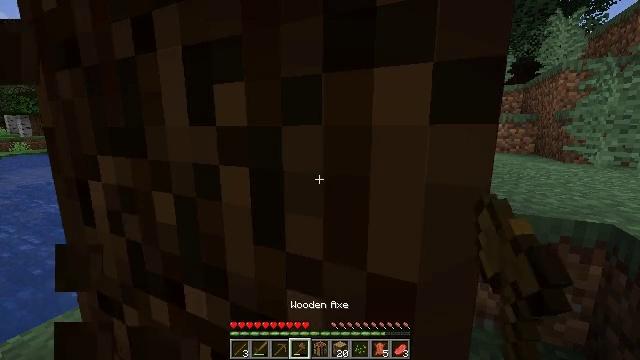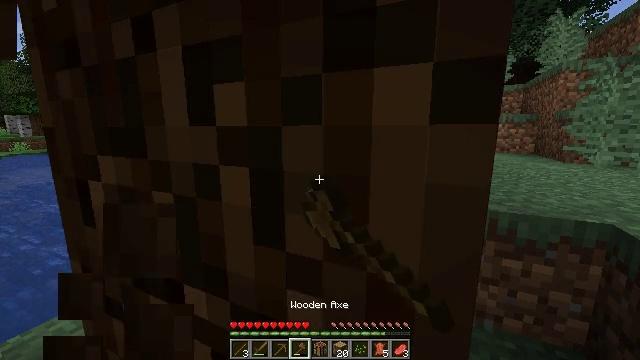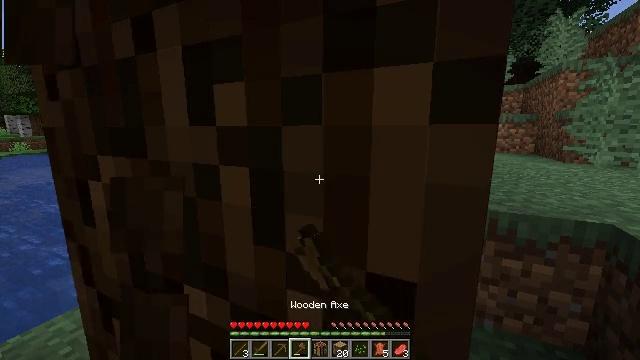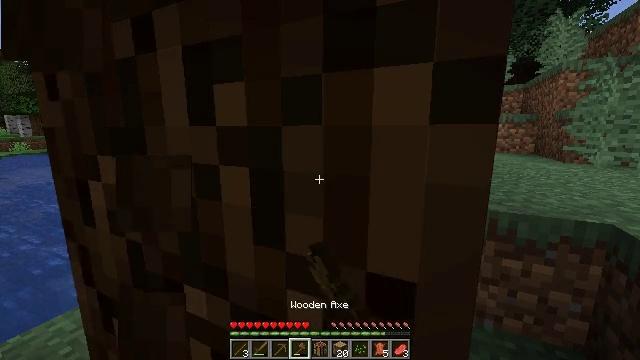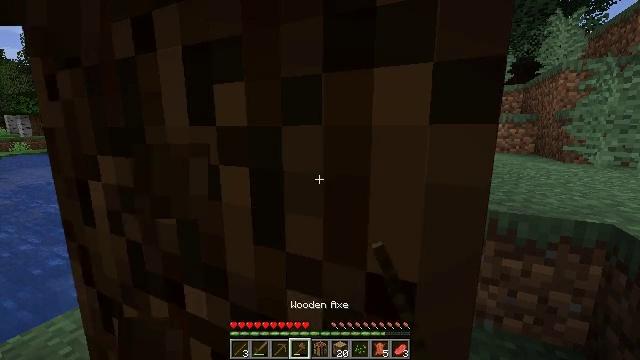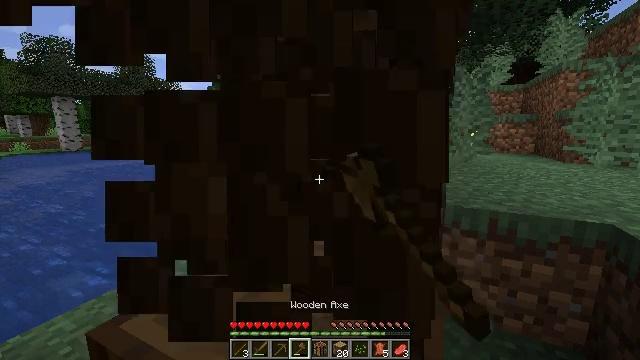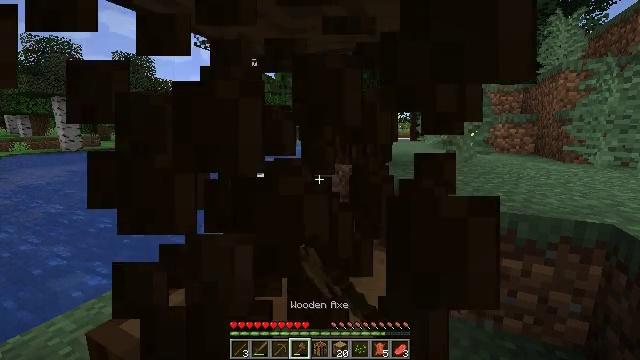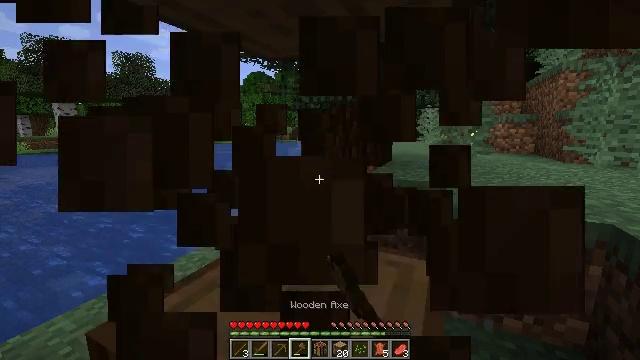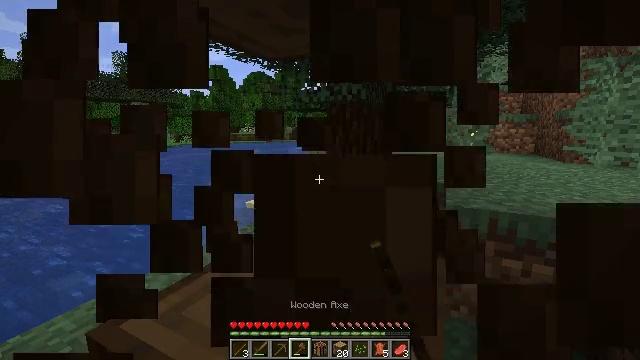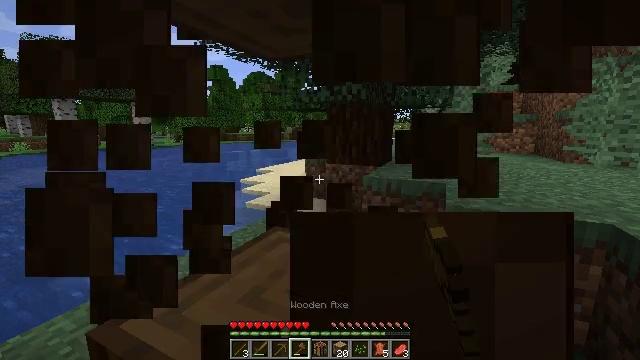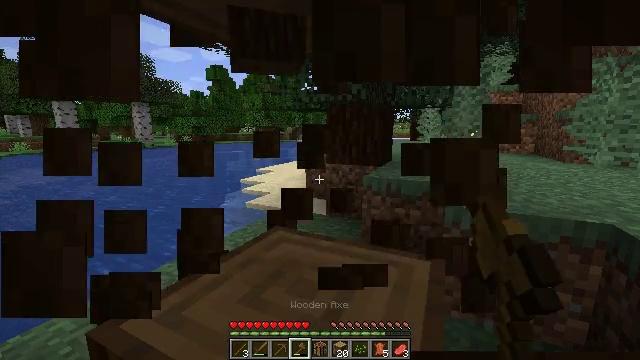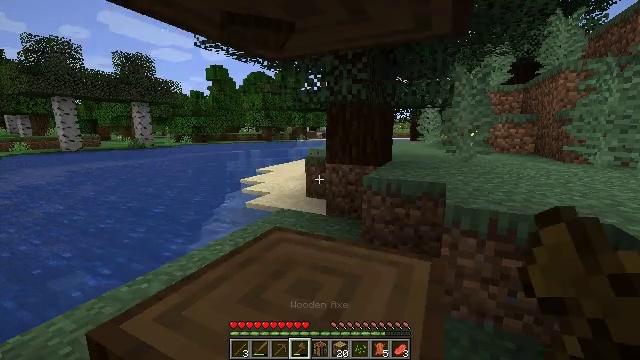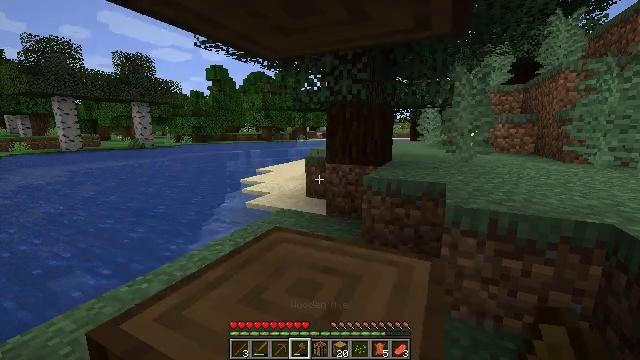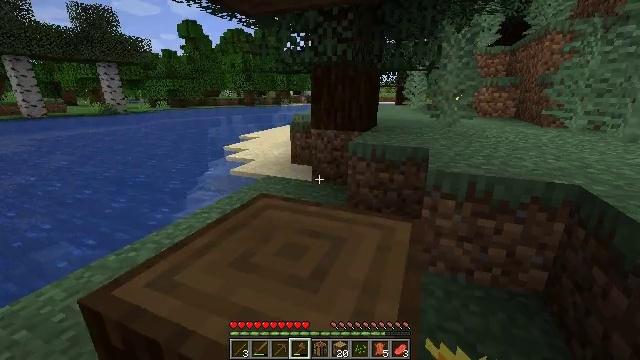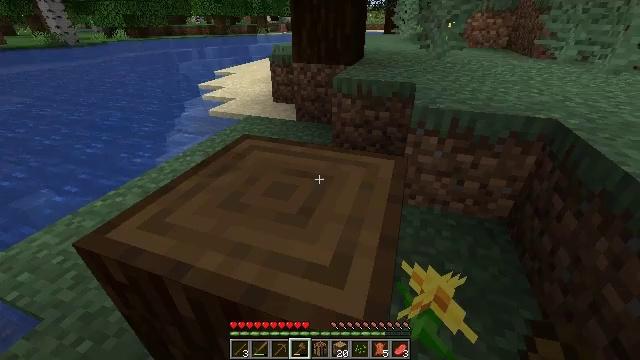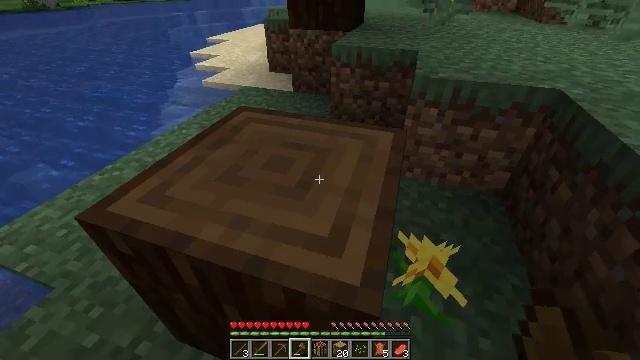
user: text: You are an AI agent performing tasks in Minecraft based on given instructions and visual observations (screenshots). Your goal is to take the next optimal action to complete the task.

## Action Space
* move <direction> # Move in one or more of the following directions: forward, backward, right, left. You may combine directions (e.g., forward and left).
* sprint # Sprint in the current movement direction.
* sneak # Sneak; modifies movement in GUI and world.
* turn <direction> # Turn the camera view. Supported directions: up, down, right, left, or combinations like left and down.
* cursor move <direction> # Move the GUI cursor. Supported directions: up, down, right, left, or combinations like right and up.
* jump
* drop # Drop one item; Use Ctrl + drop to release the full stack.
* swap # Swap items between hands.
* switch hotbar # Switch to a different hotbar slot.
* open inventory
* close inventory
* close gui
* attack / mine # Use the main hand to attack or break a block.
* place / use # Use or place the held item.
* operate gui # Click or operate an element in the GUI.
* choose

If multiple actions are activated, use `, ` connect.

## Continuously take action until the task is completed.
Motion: motion action
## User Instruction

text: Mine the spruce log from the forest.
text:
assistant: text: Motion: attack / mine
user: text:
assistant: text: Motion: attack / mine
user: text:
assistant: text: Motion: attack / mine
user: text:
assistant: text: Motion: attack / mine
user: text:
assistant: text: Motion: attack / mine
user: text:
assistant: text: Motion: attack / mine
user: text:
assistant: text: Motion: attack / mine
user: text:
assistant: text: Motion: attack / mine
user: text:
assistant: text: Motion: attack / mine
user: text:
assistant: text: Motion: attack / mine
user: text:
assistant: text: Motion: attack / mine
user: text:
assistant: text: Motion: no_op
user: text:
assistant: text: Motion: turn right and down
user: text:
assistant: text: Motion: turn right and down
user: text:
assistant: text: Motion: turn down
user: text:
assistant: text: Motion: no_op
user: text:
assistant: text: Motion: turn down
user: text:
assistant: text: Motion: turn down, attack / mine
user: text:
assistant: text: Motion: attack / mine
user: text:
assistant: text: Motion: attack / mine
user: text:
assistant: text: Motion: attack / mine
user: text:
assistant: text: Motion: attack / mine
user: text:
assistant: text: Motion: attack / mine
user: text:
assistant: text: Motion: attack / mine
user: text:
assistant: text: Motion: attack / mine
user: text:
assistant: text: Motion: attack / mine
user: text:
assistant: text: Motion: attack / mine
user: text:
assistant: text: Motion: attack / mine
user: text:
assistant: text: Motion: attack / mine
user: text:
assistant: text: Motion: attack / mine